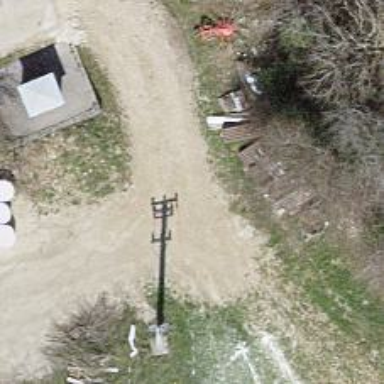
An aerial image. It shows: Transformer.